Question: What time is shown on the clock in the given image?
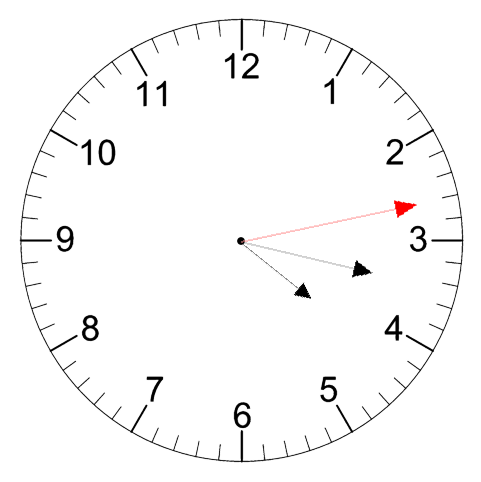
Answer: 04:17:13